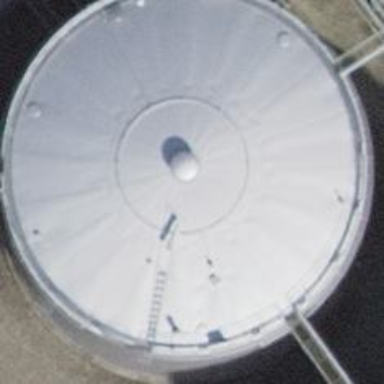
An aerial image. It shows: Storage tank which is man-made and housed in building.